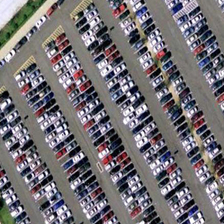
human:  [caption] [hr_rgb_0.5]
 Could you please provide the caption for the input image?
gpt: many cars are parked orderly in a parking lot .

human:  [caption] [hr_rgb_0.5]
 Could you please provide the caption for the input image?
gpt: many cars are parked orderly in a parking lot .

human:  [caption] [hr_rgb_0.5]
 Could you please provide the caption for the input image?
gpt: many cars are parked orderly in a parking lot .

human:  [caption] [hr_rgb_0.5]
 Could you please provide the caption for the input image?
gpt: many cars are parked orderly in a parking lot .

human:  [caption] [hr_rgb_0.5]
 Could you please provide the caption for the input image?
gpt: many cars are parked orderly in a parking lot .